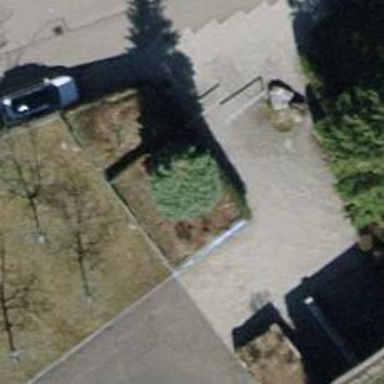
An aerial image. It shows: Urban tree with needle-leaved evergreen.